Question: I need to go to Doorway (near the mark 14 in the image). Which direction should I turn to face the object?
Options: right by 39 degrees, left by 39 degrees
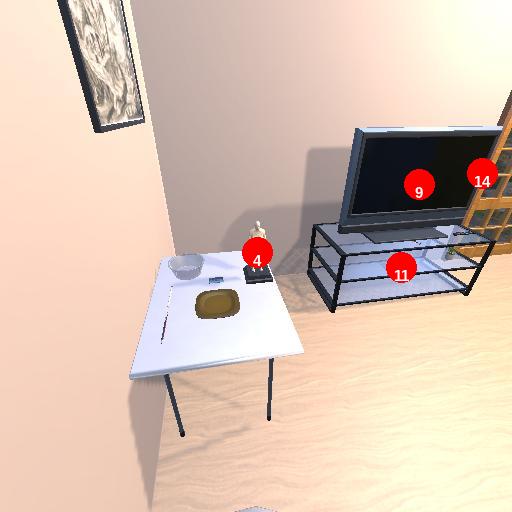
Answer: right by 39 degrees